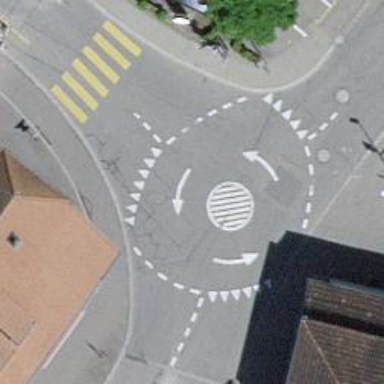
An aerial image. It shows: Mini roundabout on the road.